Chest X-ray. View position: PA
Patient age: 42
Patient sex: F
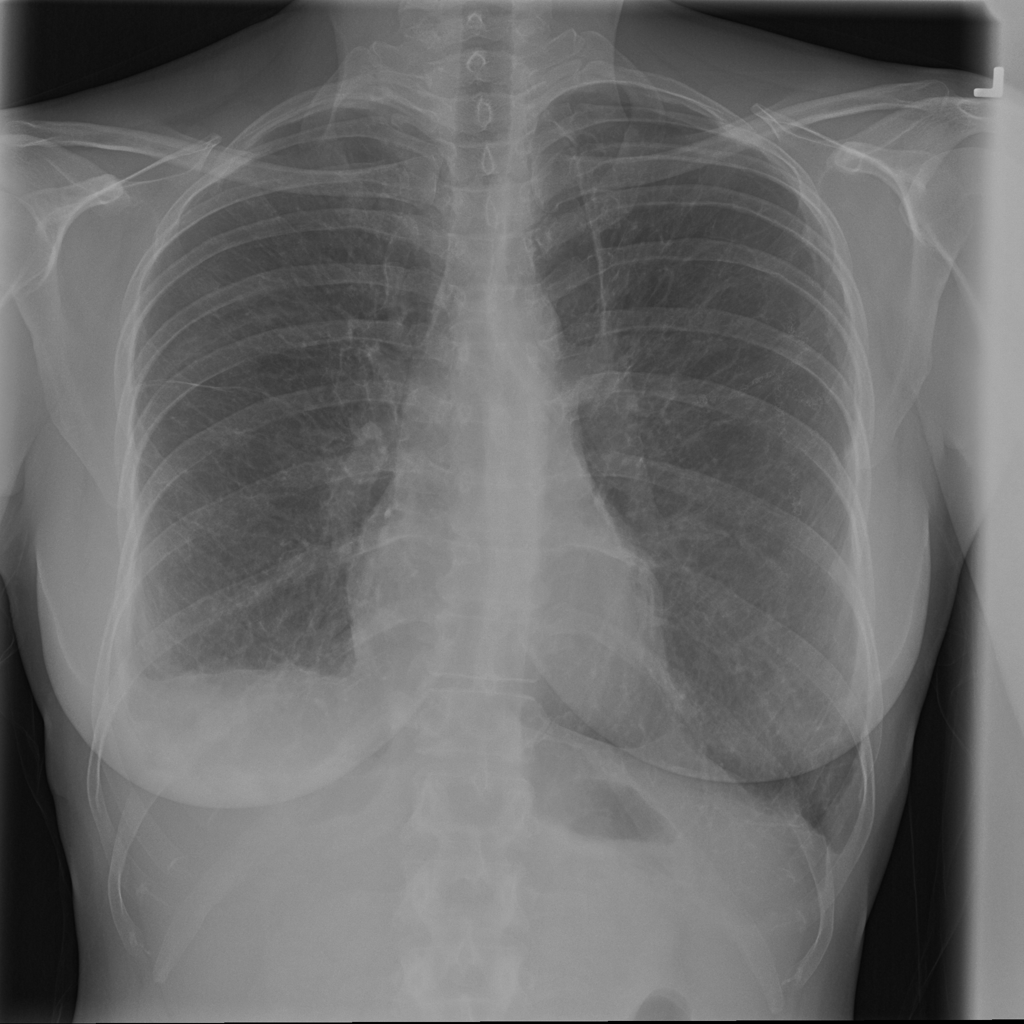
Finding: Pneumothorax